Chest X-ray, AP view. Patient: 32 years old, sex F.
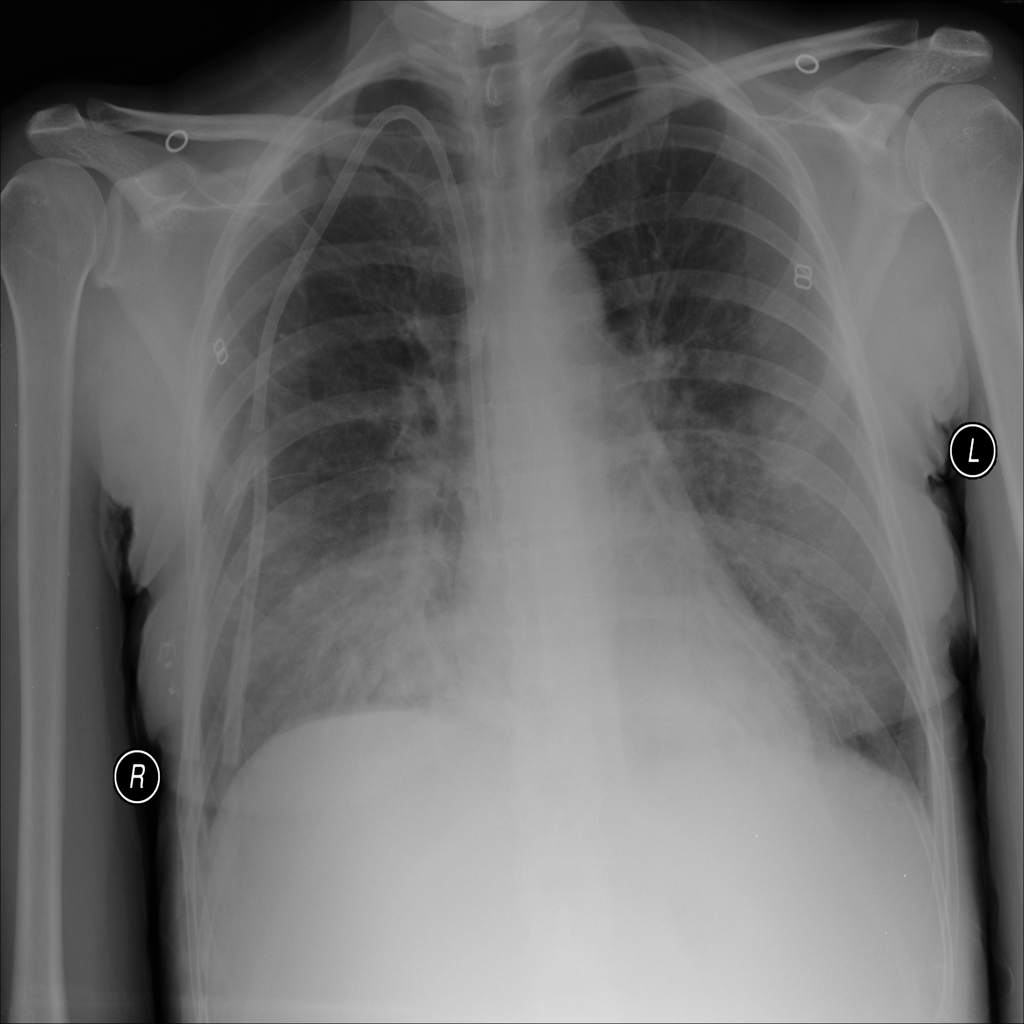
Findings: Edema, Infiltration